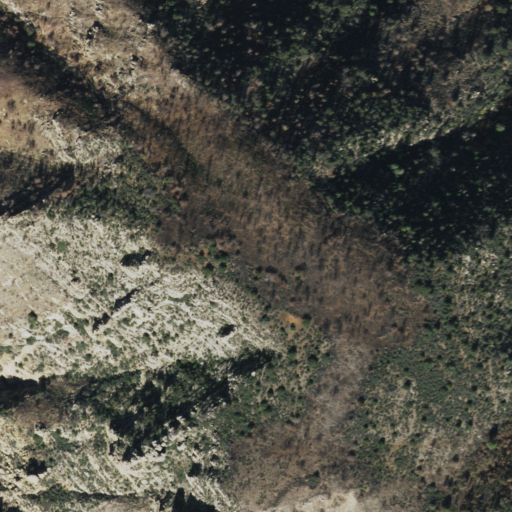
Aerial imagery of ridge(s) in Arizona named Buck Ridge containing evergreen forest, grassland, and shrub